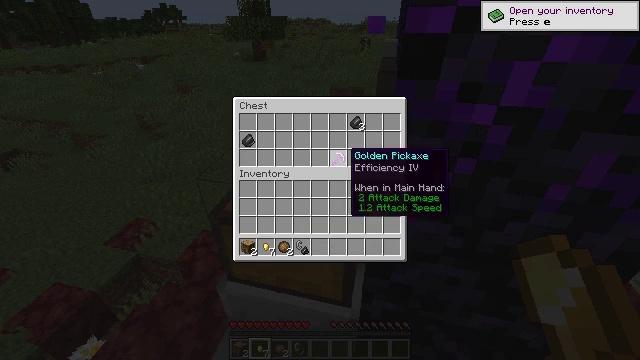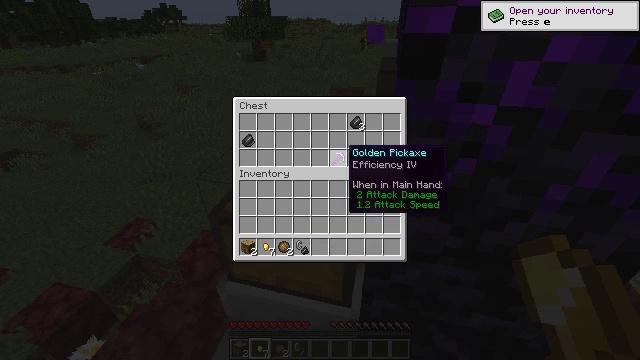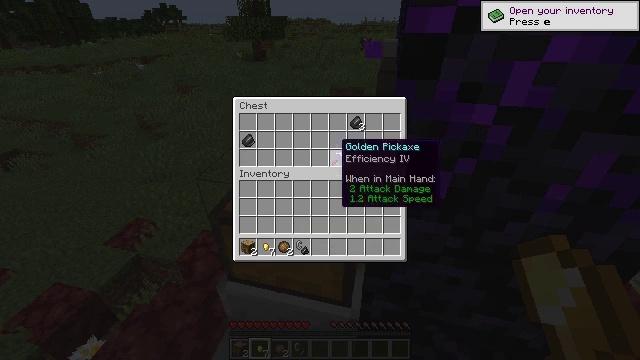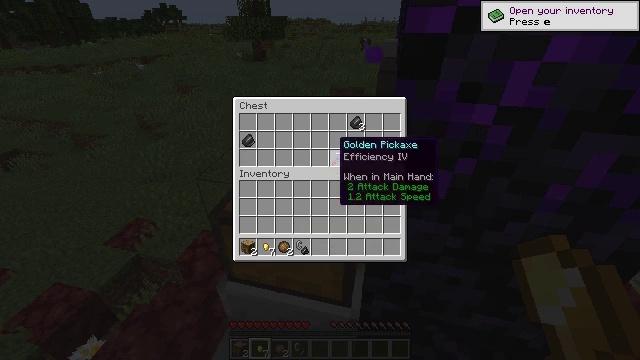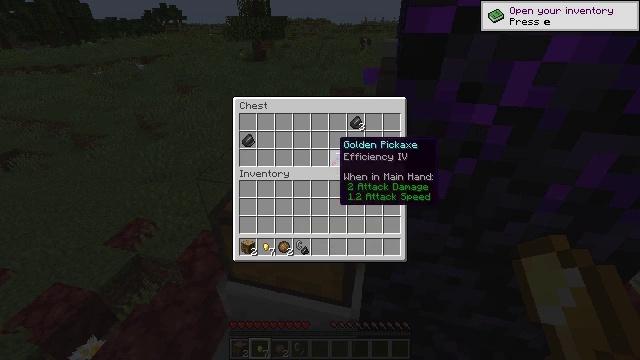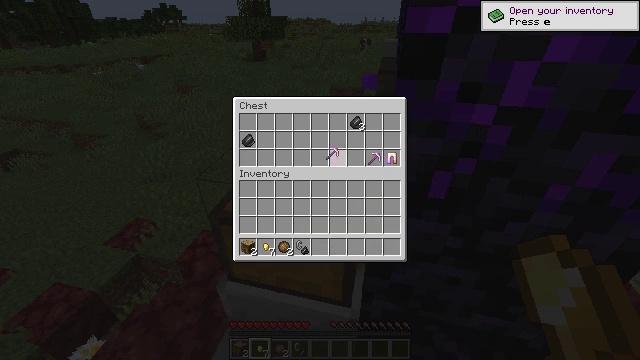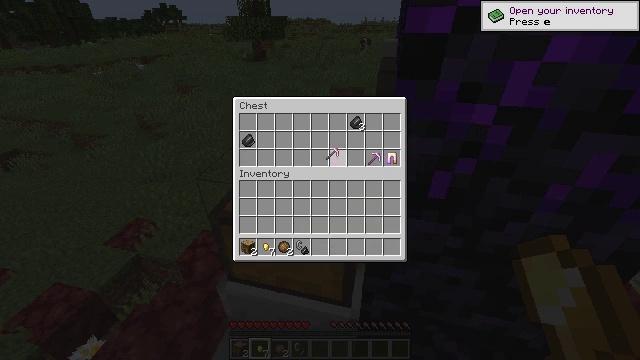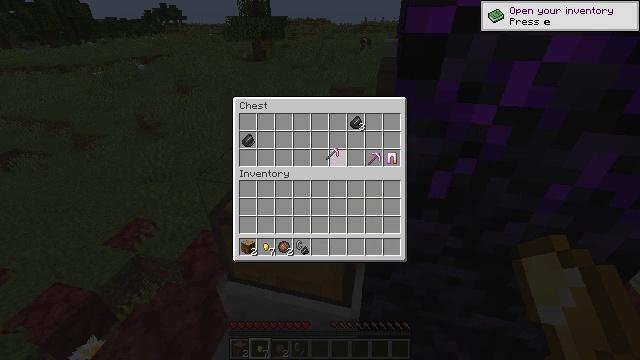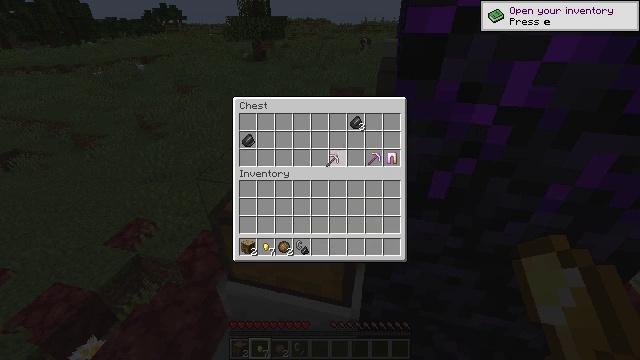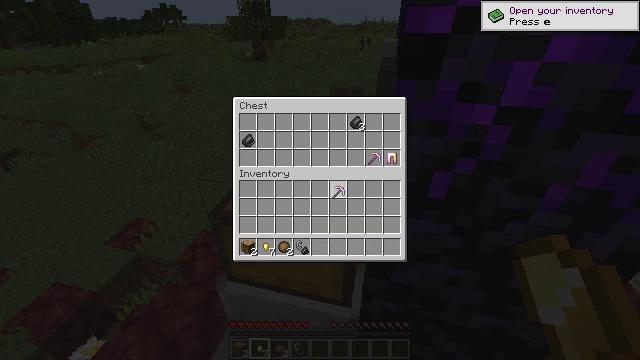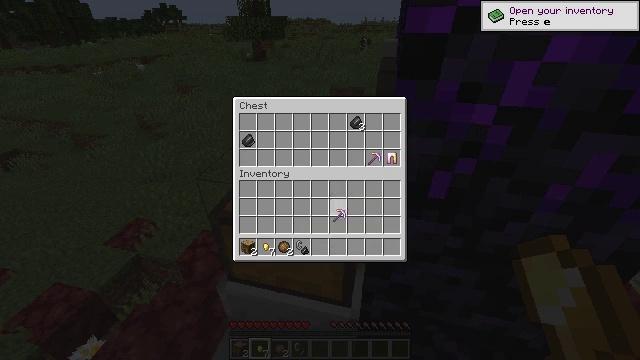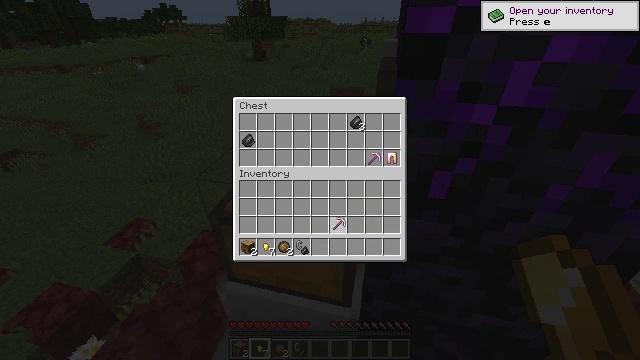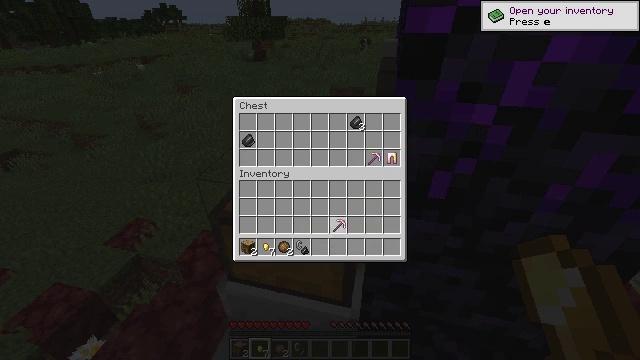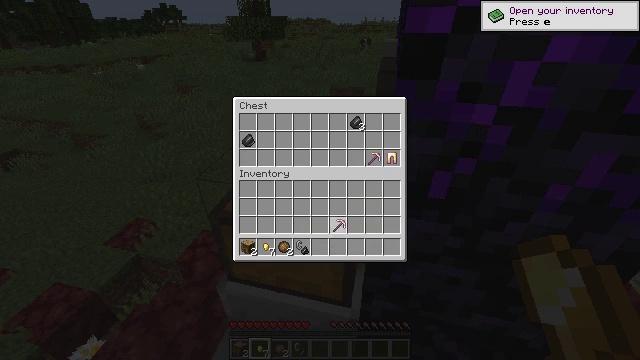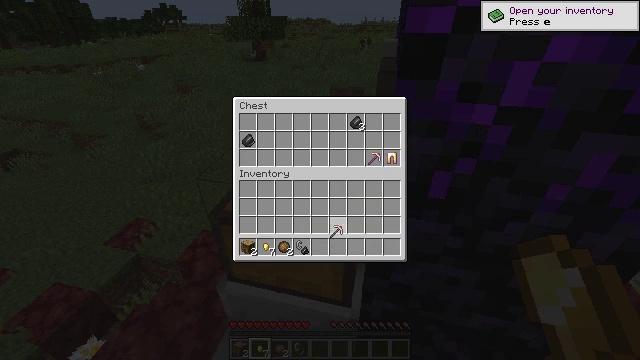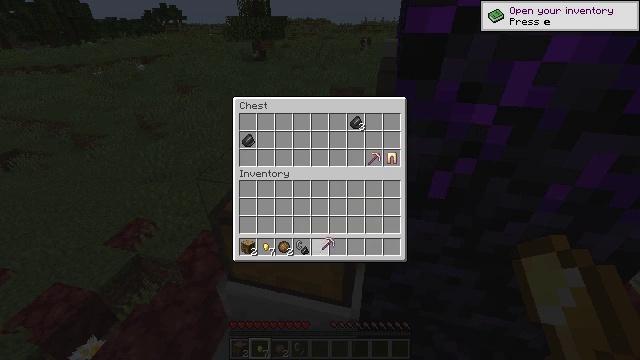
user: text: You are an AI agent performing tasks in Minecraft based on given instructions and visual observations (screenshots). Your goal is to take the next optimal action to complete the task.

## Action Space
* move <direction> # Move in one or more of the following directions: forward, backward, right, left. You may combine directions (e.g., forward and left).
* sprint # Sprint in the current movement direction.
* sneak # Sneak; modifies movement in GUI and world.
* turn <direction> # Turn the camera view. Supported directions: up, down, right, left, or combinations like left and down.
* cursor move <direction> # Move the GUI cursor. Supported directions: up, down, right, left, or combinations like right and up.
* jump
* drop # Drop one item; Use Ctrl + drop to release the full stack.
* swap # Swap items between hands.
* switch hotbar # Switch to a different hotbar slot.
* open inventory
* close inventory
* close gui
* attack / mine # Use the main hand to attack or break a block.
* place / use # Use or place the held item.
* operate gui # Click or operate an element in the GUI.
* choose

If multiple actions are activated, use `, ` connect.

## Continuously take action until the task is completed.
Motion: motion action
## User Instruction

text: Break the magma block to collect it.
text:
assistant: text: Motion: no_op
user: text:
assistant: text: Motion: turn left
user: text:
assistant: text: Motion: no_op
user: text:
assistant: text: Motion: no_op
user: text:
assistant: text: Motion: attack / mine
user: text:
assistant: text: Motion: attack / mine
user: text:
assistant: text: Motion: no_op
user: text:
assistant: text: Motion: no_op
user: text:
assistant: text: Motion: turn down
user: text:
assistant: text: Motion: turn down
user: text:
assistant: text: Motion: turn down
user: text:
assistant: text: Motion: no_op
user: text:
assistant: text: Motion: no_op
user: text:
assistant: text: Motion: no_op
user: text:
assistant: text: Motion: turn left and down
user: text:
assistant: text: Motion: no_op
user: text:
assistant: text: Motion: no_op
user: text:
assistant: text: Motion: no_op
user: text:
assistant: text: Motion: no_op
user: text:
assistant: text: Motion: no_op
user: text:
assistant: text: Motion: attack / mine
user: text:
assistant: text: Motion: attack / mine
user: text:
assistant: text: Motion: attack / mine
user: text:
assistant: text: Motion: no_op
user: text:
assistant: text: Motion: no_op
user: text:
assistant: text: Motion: no_op
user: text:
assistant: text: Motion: turn right and up
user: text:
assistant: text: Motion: turn right and up
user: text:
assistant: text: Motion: turn right and up
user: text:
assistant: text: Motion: turn up